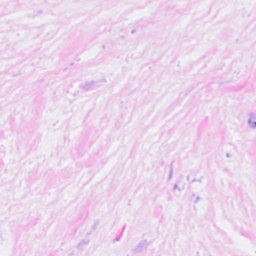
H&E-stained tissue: Breast